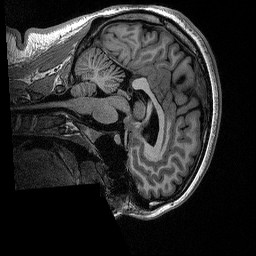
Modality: T1w
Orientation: sagittal
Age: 19
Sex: female
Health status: healthy
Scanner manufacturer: siemens
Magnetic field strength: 1.5 T
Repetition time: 2.73 s
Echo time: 0.00357 s